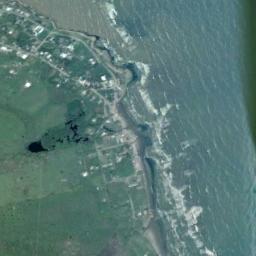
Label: beach